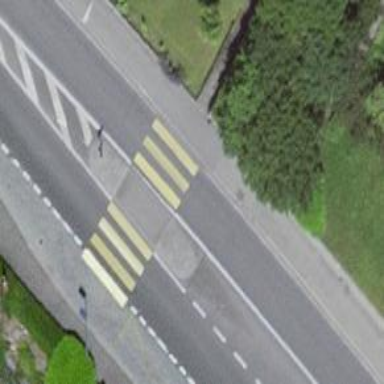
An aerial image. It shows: Uncontrolled zebra crossing with pedestrian island.